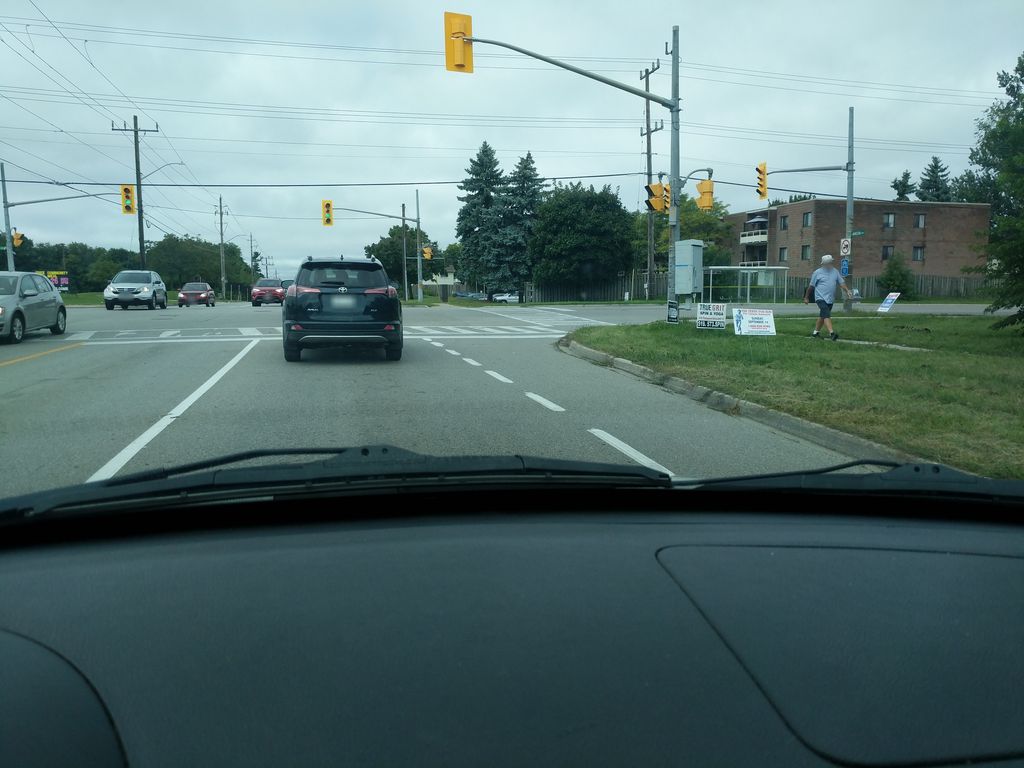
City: kitchener-waterloo